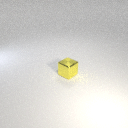
small yellow metal cube